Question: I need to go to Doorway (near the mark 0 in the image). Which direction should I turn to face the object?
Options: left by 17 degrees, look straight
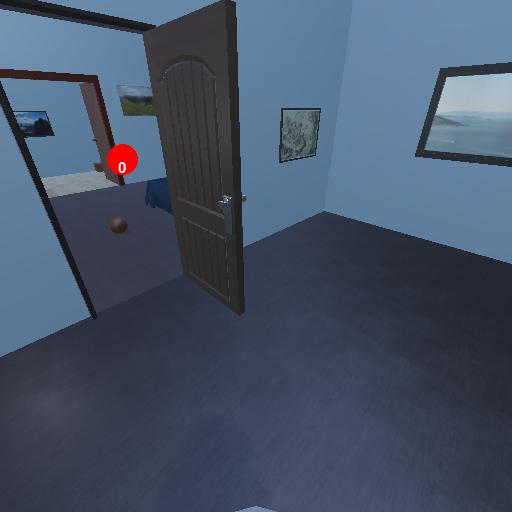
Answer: left by 17 degrees